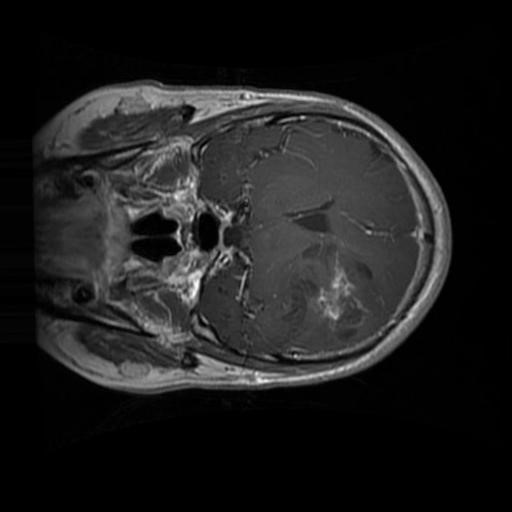
Label: brain_glioma